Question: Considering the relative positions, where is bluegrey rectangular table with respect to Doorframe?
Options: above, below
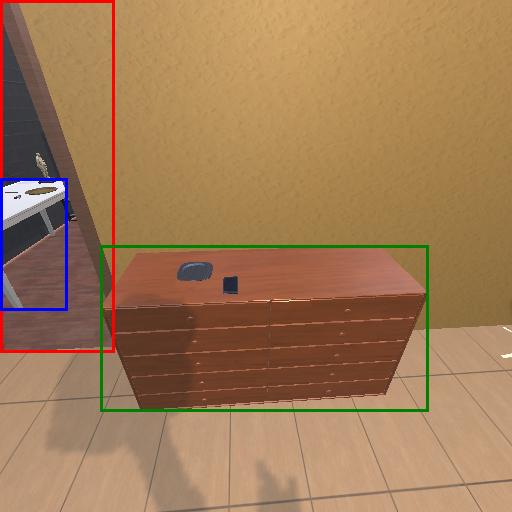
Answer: above